【题型】填空题　【知识点】立体几何　【难度】easy
给出下列命题：
\noindent \textcircled{1} 正棱柱的侧棱都相等，侧面都是全等的矩形；

\noindent \textcircled{2} 在圆柱的上、下底面的圆周上各取一点，则这两点的连线是圆柱的母线；

\noindent \textcircled{3} 各个面都是三角形的几何体是三棱锥；

\noindent \textcircled{4} 棱锥的侧棱长与底面多边形的边长相等，则该棱锥可能是正六棱锥；

\noindent \textcircled{5} 圆锥的顶点与底面圆周上的任意一点的连线都是母线．

\noindent 其中正确的命题是\underline{\quad\quad}．（填序号）
【解答】
\vspace{0.5em}
\noindent \textbf{【答案】} \textcircled{1}\textcircled{5}

\vspace{0.5em}
\noindent \textbf{【分析】} 根据正棱柱的定义即可判断\textcircled{1}，根据圆柱母线的定义即可判断\textcircled{2}，根据三棱锥的定义即可判断\textcircled{3}，根据正六棱锥的定义即可判断\textcircled{4}，由圆锥的母线定义即可判断\textcircled{5}.

\vspace{0.5em}
\noindent \textbf{【详解】} 正棱柱的侧棱都相等，侧面都是全等的矩形，故\textcircled{1}正确；

\noindent 只有当这两点的连线平行于轴时才是母线，故\textcircled{2}错误；

\noindent 如图所示，故\textcircled{3}错误；

\noindent 若六棱锥的所有棱长都相等，则底面多边形是正六边形，若以正六边形为底面，侧棱长必然要大于底面边长，故\textcircled{4}错误；

\noindent 圆锥的顶点与底面圆周上的任意一点的连线都是母线，故\textcircled{5}正确.

\noindent 所以正确的命题是\textcircled{1}\textcircled{5}.

\noindent 故答案为：\textcircled{1}\textcircled{5}.
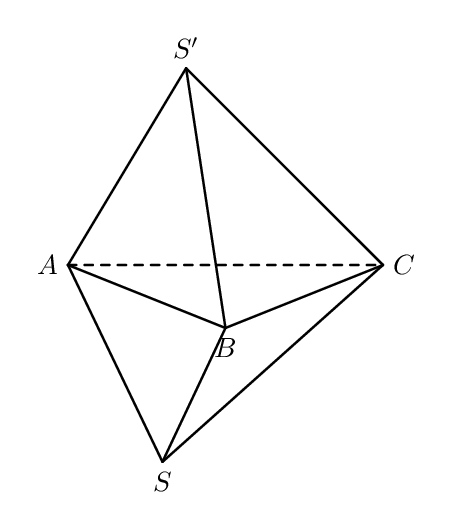